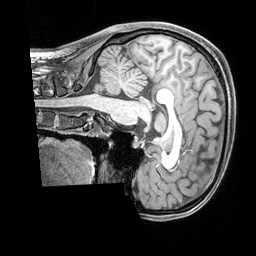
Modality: T1w
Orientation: sagittal
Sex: female
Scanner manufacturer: siemens
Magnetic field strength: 3 T
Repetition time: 2.3 s
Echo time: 0.00226 s